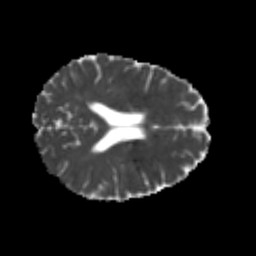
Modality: MD
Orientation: axial
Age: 22
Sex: female
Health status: healthy
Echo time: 0.074 s